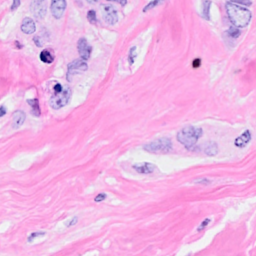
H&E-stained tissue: Breast